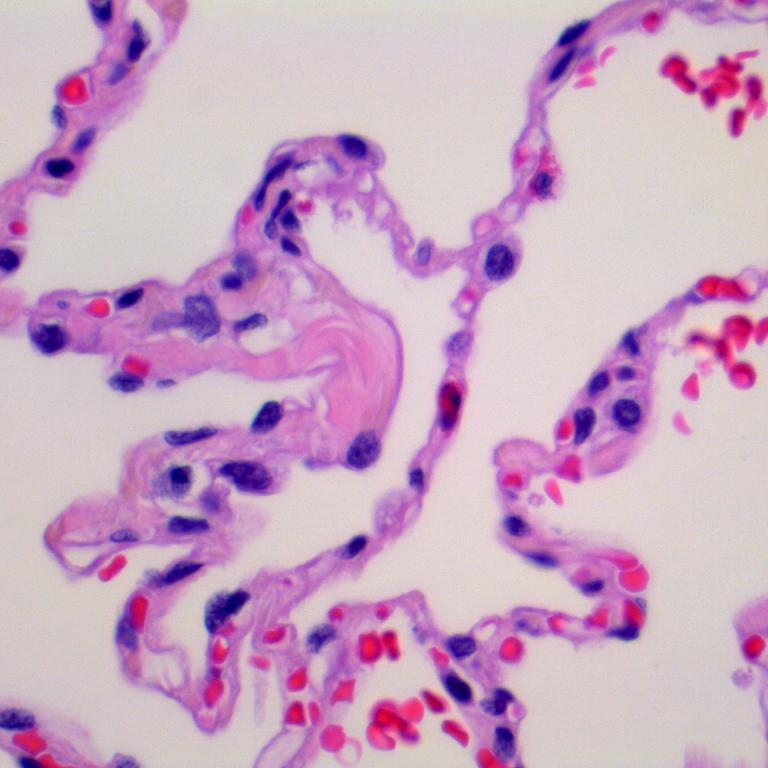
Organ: lung
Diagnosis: benign